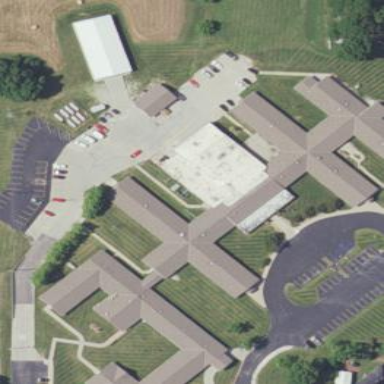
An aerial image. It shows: Nursing home building.